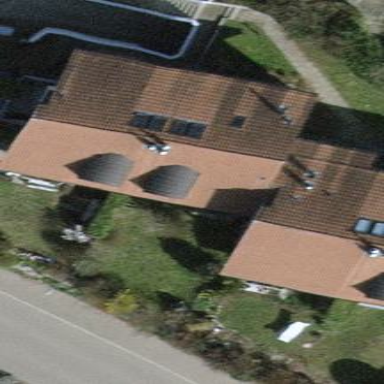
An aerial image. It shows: Terrace building.